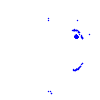
Particle: kaon